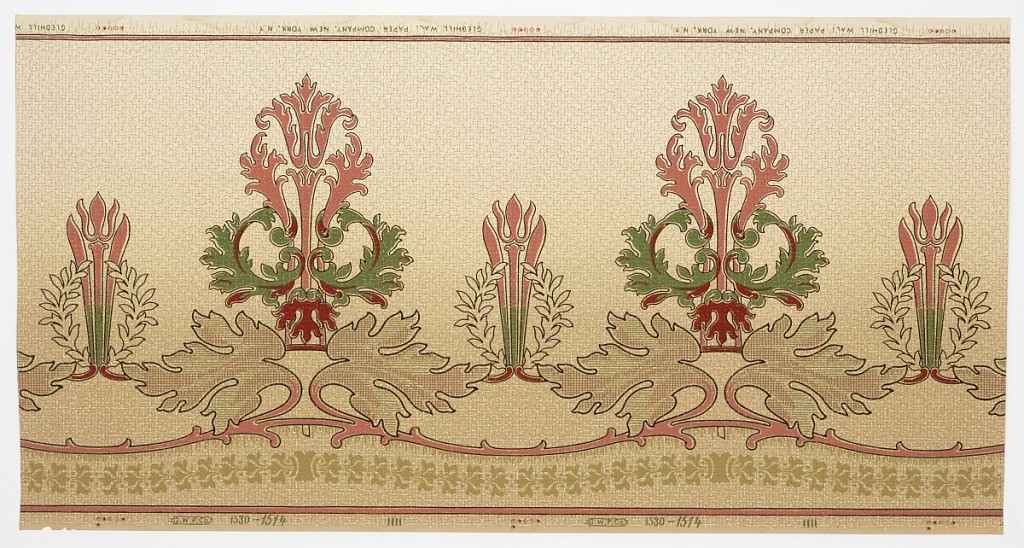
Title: Frieze
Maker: Gledhill Wall Paper Co., New York, New York, founded 1900
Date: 1905–1915
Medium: Machine-printed paper
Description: Scrolling foliate medallion alternates with smaller foliate motif within a wreath. Wavy vine with large leaves along bottom edge. Background color shades from light tan at top to darker tan at bottom of paper.